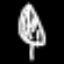
Label: leaf